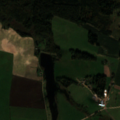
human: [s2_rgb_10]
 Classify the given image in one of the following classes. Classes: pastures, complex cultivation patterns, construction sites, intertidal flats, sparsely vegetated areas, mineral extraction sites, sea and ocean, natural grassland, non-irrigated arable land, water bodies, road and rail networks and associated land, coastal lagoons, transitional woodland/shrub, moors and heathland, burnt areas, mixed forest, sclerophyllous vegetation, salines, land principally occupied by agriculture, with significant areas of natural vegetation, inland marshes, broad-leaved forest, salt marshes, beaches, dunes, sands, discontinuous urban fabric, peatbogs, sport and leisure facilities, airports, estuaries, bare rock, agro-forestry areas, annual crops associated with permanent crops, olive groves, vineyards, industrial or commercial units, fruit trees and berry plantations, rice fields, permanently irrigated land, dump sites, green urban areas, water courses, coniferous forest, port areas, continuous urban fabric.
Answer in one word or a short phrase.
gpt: non-irrigated arable land, pastures, complex cultivation patterns, land principally occupied by agriculture, with significant areas of natural vegetation, broad-leaved forest, coniferous forest, mixed forest, transitional woodland/shrub